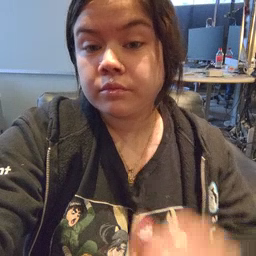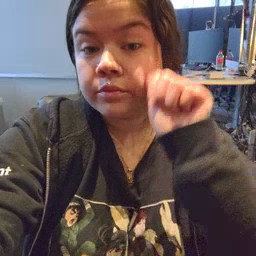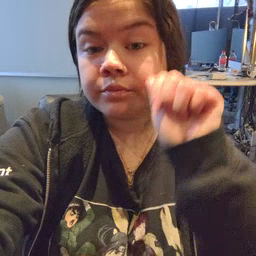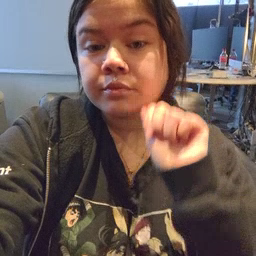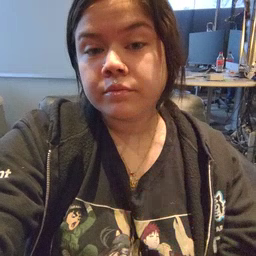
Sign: aunt